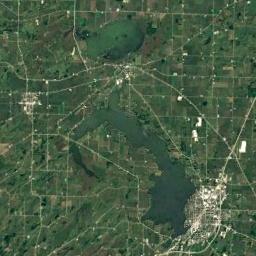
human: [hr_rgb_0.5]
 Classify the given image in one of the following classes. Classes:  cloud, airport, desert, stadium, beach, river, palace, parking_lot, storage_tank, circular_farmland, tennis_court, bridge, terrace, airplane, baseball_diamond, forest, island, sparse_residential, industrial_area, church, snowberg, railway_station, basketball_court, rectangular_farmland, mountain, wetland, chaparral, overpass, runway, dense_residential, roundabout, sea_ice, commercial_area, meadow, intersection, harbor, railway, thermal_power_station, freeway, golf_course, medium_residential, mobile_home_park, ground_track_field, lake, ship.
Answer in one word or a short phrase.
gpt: lake